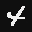
Label: 4